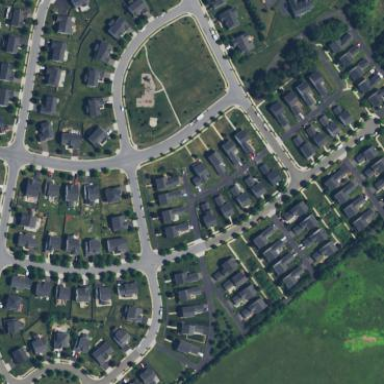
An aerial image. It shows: Residential area within neighborhood.